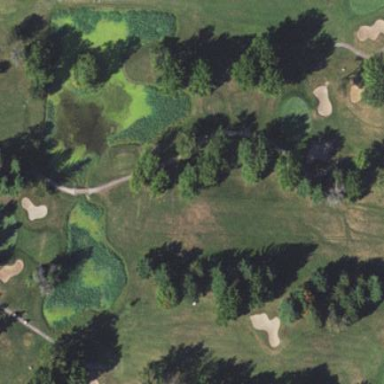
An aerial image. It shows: Scenic view of water hazard on golf course. The natural water feature adds beauty to the landscape.